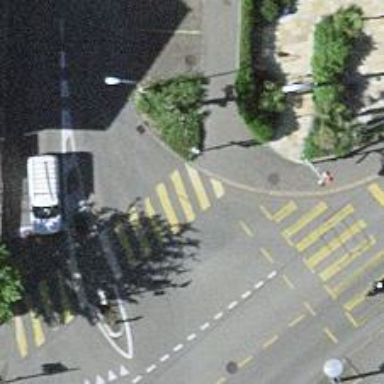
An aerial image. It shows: Road crossing with traffic signals and central island.